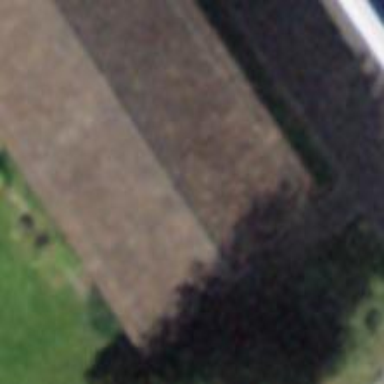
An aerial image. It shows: School.